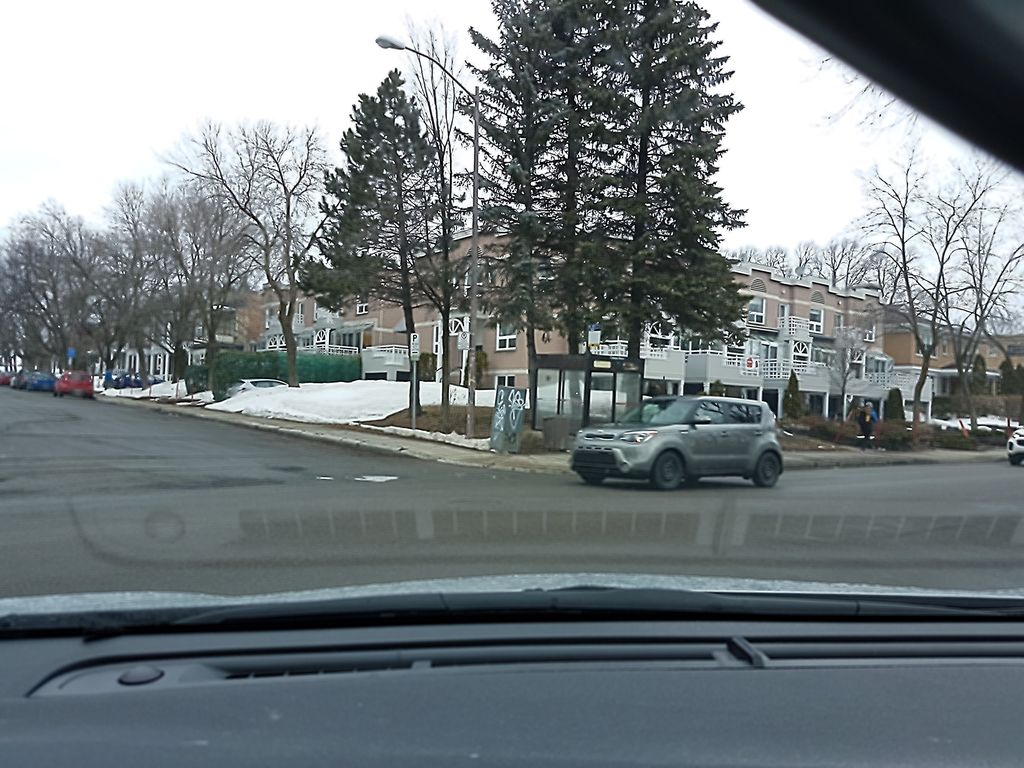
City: quebec_city